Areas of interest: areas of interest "Baiwanzi West Community Cultural Square"
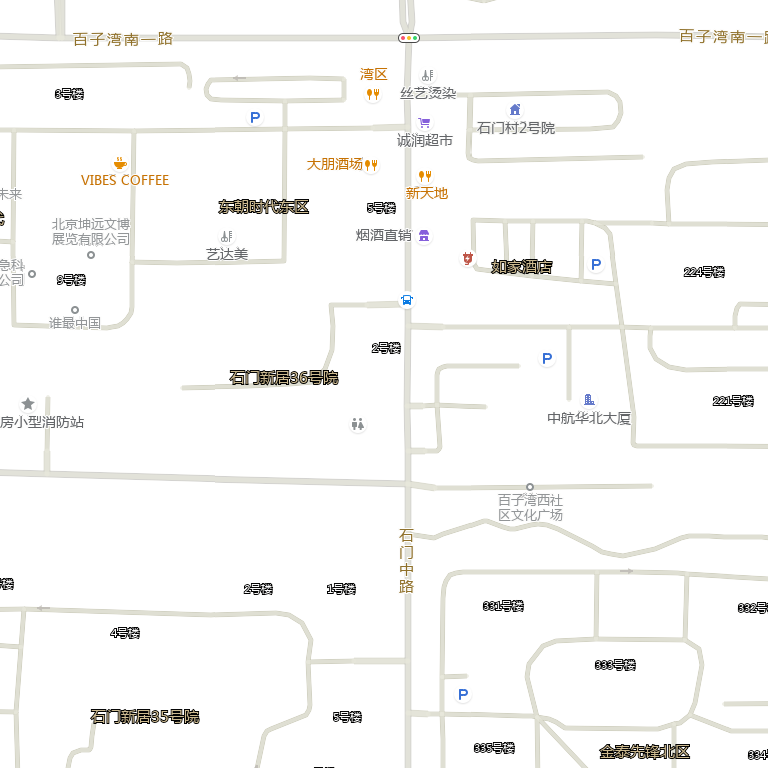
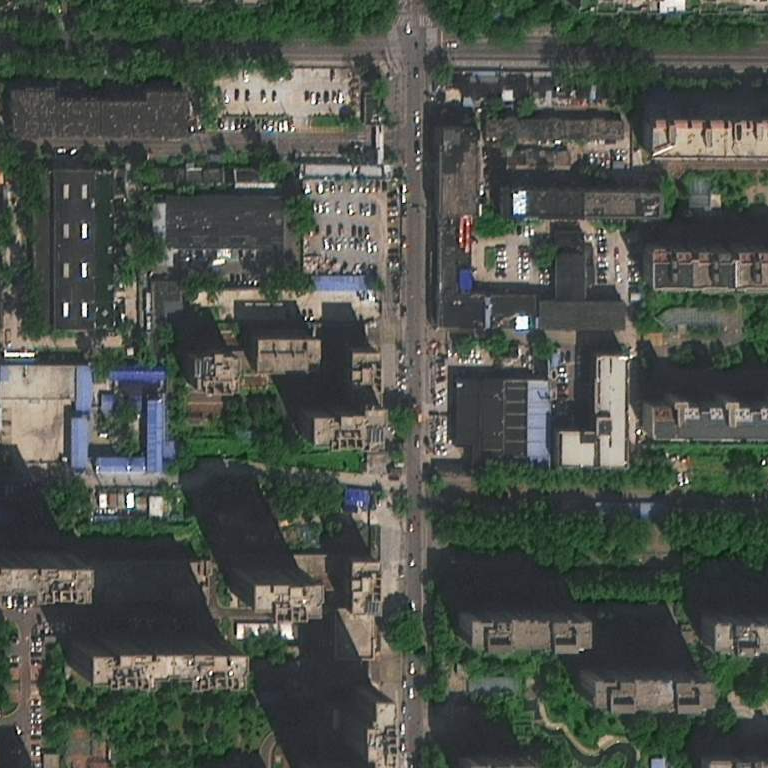